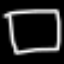
Label: square